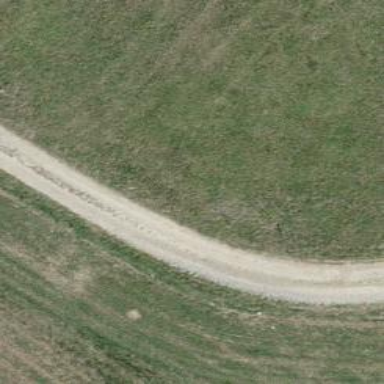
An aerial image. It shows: Gravel track with grade2 tracktype.